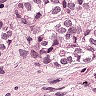
Metastatic tissue present: yes